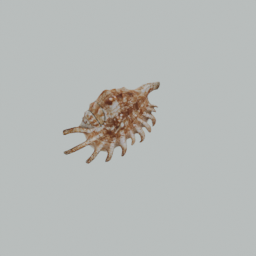
Label: animals